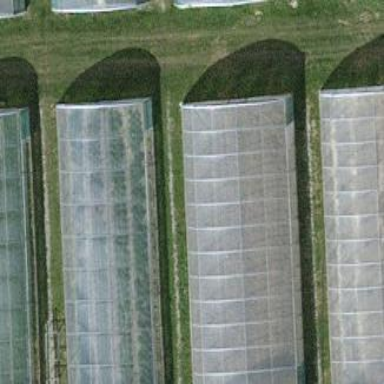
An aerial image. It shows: Greenhouse.